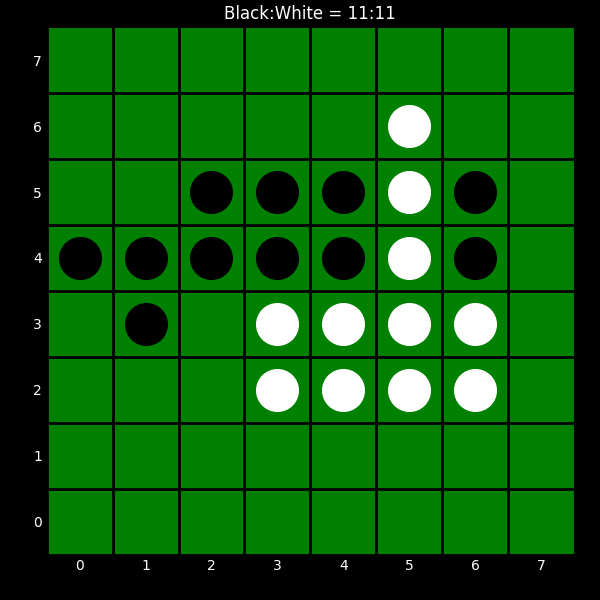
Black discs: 11
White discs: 11